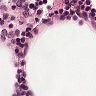
Metastatic tissue present: no